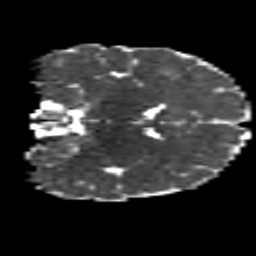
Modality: MD
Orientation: coronal
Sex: female
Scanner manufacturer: siemens
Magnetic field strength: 3 T
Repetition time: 3.7 s
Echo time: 0.08 s